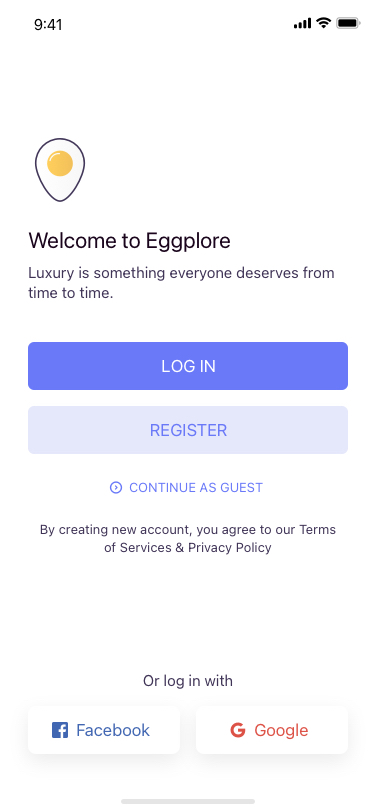
Text in this UI design:
Welcome to Eggplore
Luxury is something everyone deserves from time to time.
By creating new account, you agree to our Terms of Services & Privacy Policy
Continue as guest
Or log in with
Facebook
Google